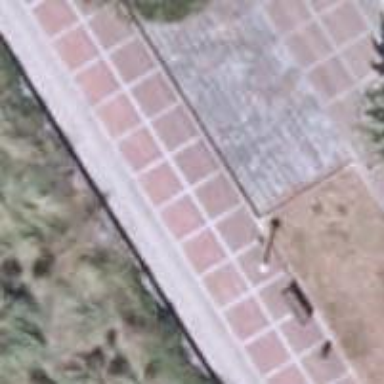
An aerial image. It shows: Footway made of paving stones.